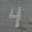
Label: 4